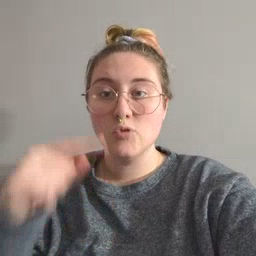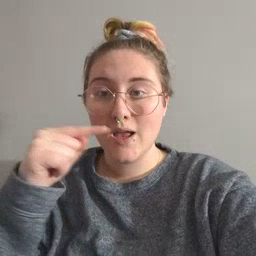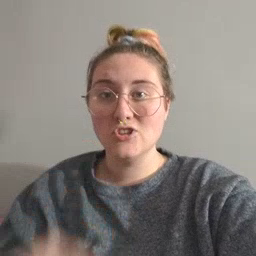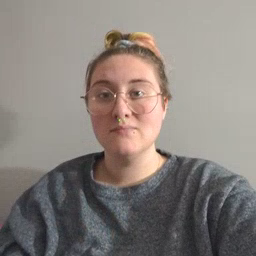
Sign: toothbrush